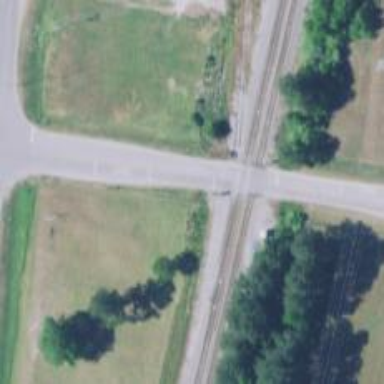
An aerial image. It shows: Level crossing along the railway.